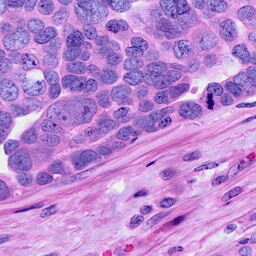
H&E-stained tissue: Ovarian